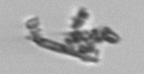
Label: fiber_TAG_external_detritus